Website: crate-barrel
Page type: customer-info-address
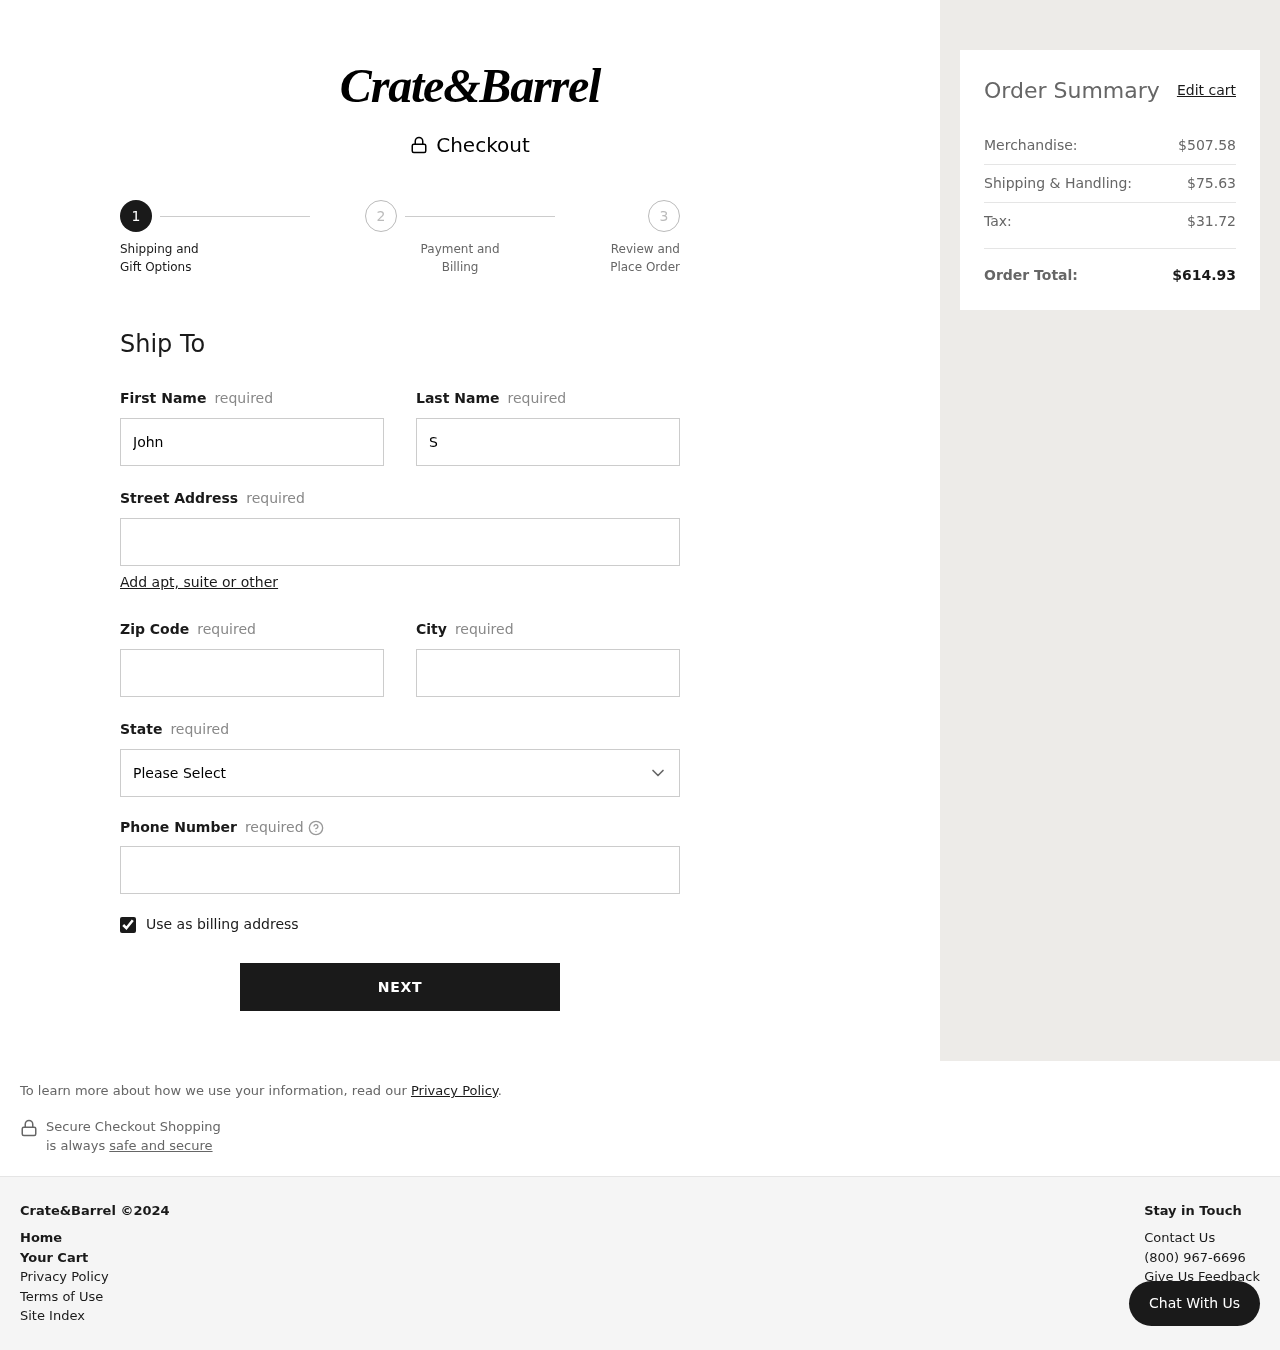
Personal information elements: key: PII_CITY
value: Lake Roberttown
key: PII_FIRSTNAME
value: John
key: PII_LASTNAME
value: Snyder
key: PII_PHONE
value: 6682086435
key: PII_POSTCODE
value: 10229
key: PII_STATE
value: Connecticut
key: PII_STREET
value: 5232 Albert Forges Suite 734
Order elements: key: ORDER_SUBTOTAL
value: $507.58
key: ORDER_SHIPPING_COST
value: $75.63
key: ORDER_TAX
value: $31.72
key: ORDER_TOTAL
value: $614.93